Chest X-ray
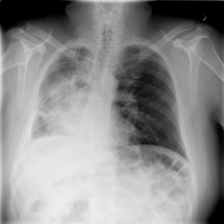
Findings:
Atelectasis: negative
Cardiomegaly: negative
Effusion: negative
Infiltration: positive
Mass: negative
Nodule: negative
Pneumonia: negative
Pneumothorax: negative
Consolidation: negative
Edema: negative
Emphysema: negative
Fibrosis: negative
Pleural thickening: negative
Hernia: negative